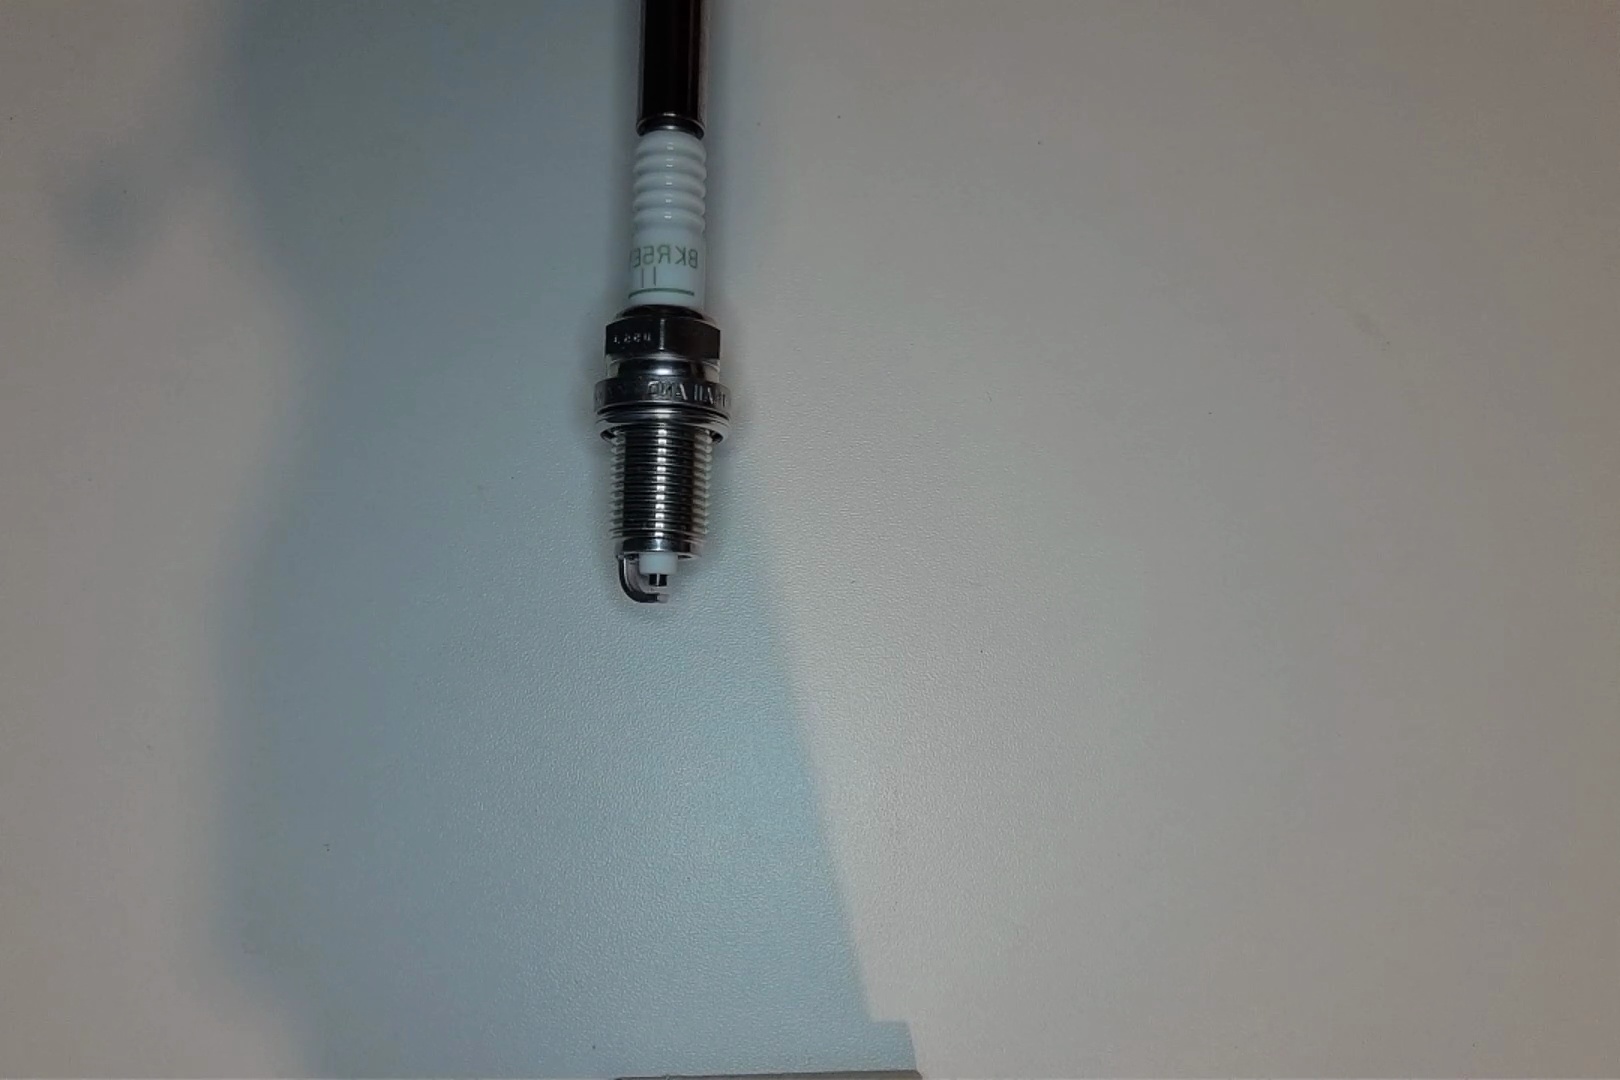
Label: normal